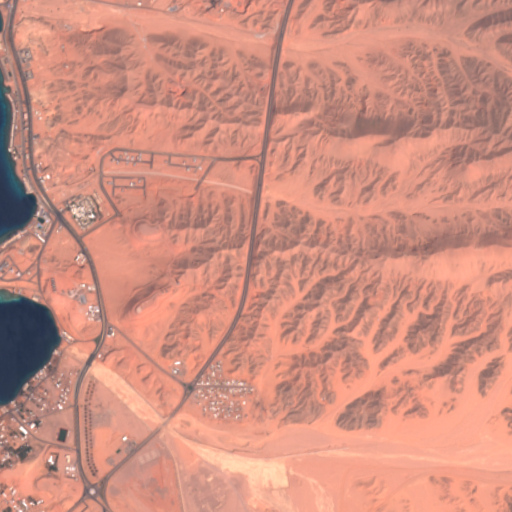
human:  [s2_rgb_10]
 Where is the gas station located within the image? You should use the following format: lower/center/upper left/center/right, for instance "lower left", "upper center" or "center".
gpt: The gas station is located in the lower center of the image.
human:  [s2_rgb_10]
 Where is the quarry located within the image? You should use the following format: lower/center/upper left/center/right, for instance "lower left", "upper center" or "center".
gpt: The quarry is located in the upper center of the image.
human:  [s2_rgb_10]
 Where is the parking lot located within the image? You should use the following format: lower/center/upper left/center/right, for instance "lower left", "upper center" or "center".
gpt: There is no parking lot in the image.